【题型】选择题　【知识点】函数　【难度】easy
已知 \( f'(x) \) 是定义域为 \([-2, 2]\) 的函数 \( f(x) \) 的导函数，且函数 \( g(x) = x f'(x) \) 的图象如图所示，则（）

\noindent A. \( f(x) \) 的极大值点为1，无极小值点

\noindent B. \( f(x) \) 的极小值点为1，无极大值点

\noindent C. \( f(x) \) 的极大值点为0，极小值点为1

\noindent D. \( f(x) \) 的极小值点为0，极大值点为1

\vspace{2em}
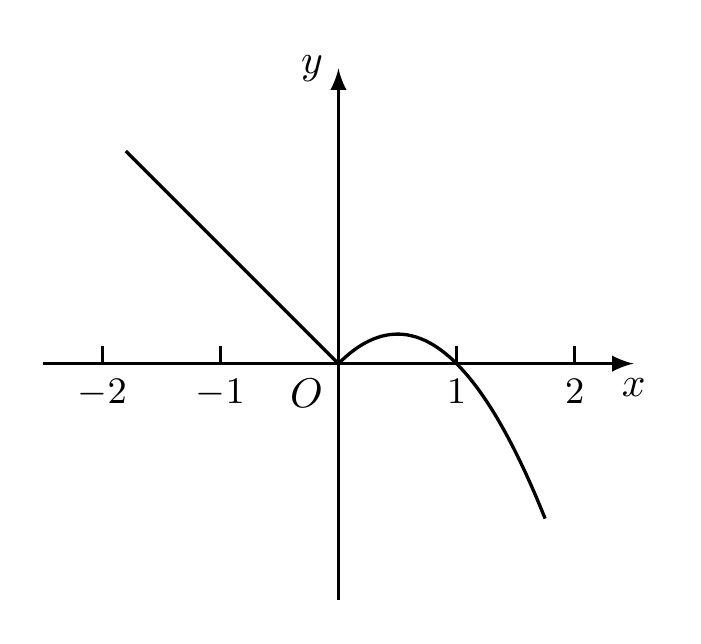
【解答】
\noindent \textbf{【答案】} \( D \)

\vspace{1em}

\noindent \textbf{【分析】} 根据图象得到 \( g(x) \) 的正负，进而求出 \( f'(x) \) 的正负，得到极值点情况。

\vspace{1em}

\noindent \textbf{【解答】} 解：由图象可得，

当 \( 1 < x \leq 2 \) 时，\( g(x) = x f'(x) < 0 \)，故 \( f'(x) < 0 \)，

当 \( 0 < x < 1 \) 时，\( g(x) = x f'(x) > 0 \)，故 \( f'(x) > 0 \)，

当 \( -2 \leq x < 0 \) 时，\( g(x) = x f'(x) > 0 \)，故 \( f'(x) < 0 \)，

所以 \( f(x) \) 在 \([1, 2]\) 上单调递减，在 \( (0, 1) \) 上单调递增，在 \([-2, 0]\) 上单调递减，

故 \( f(x) \) 的极大值点为1，极小值点为0。

故选：\( D \)。

\vspace{1em}

\noindent \textbf{【点评】} 本题主要考查导数知识的应用，属于基础题。